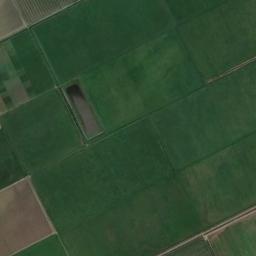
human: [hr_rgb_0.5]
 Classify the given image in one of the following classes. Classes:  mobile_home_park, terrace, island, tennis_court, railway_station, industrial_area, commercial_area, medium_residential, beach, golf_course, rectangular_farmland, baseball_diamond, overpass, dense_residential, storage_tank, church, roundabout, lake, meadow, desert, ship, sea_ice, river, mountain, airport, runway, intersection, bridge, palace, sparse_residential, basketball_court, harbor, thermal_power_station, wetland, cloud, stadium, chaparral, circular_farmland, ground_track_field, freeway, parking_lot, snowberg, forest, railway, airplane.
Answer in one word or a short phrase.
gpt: rectangular_farmland